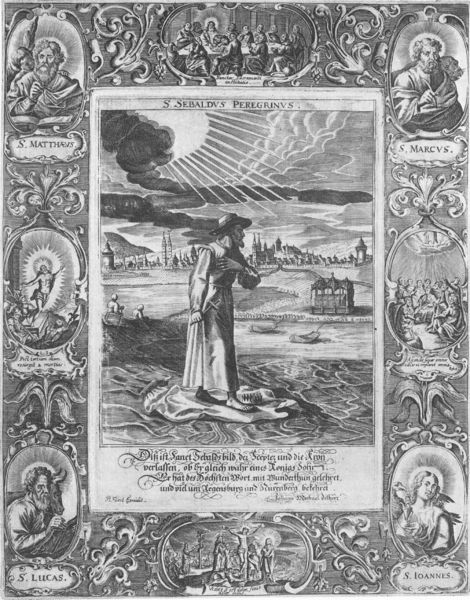
Titel: S. SEBALDVS PEREGRINVS.
Künstler: Johann Michael Dilherr
Standort: Wolfenbüttel
Institution: Herzog August Bibliothek
Schlagwörter: flügel, gott, hand, himmel, mann, meer, schatten, wasser, weiß, wolken, landschaft, menschen, see, stadt, ufer, grau, hintergrund, hut, kleid, köpfe, licht, schwarz, haus, tuch, ornament, hemd, bibel, johannes, rahmen, ebene, erde, feld, häuser, hügel, gewässer, kirche, rauch, sonne, boden, insel, land, gewand, kutte, blatt, renaissance, turm, engel, schrift, wellen, bilder, schuhe, grafik, graphik, linien, rand, figuren, fluß, unwetter, dekor, floral, verzierung, gestalt, barfuss, buch, medaillon, kreuz, türme, strahlen, wandern, druck, druckgrafik, radierung, stich, illustration, schwarzweiß, text, zeitung, ornamental, prediger, heiligenschein, nimbus, christus, kreuzigung, wanderer, sonnenstrahlen, heiliger, heilige, abendmahl, heilig, kupferstich, gloriole, auferstehung, göttlich, medaillons, markus, pilger, apostel, evangelisten, nimben, lukas, marcus, matthäus, pfingstwunder, gewnd, lucas, stdt, iohannes, sebaldus, st. lucas, s. joannis, sebald, ornamente